Aerial crown-view tile of a tropical tree (Barro Colorado Island, Panama), acquired 20250818:
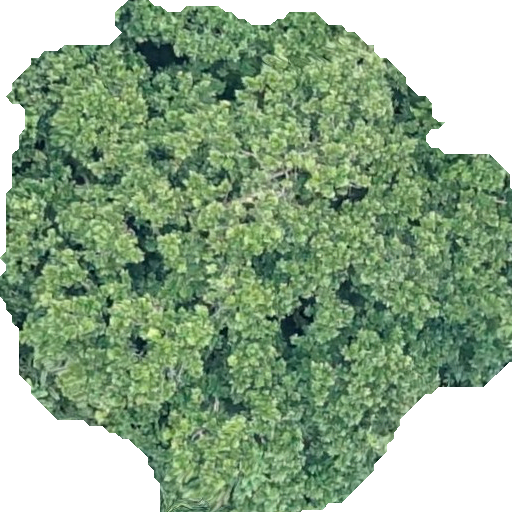
Species: Anacardium excelsum
GBIF accepted scientific name: Anacardium excelsum
Crown area: 296.125 m²